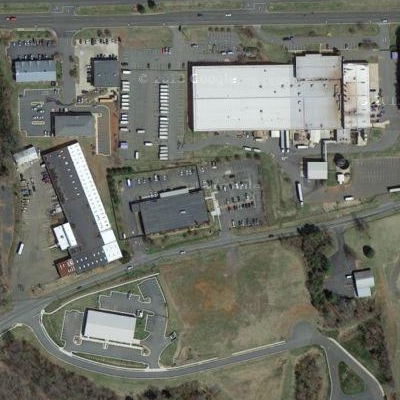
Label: cIndustry